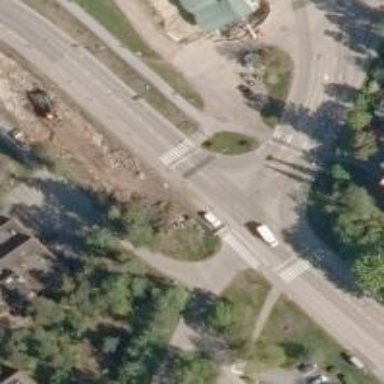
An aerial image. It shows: Asphalt surface with cycling crossing.